九年级 · 组合几何学
在 $\odot O$ 中, 弦 $A B$ 和弦 $A C$ 构成的 $\angle B A C=48^{\circ}, M, N$ 分别是 $A B$ 和 $A C$ 的中点, 则 $\angle M O N$ 的度数为 $\qquad$ .

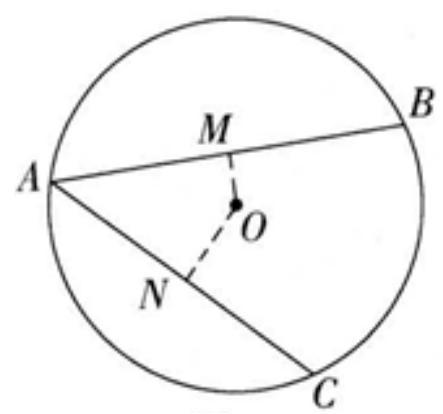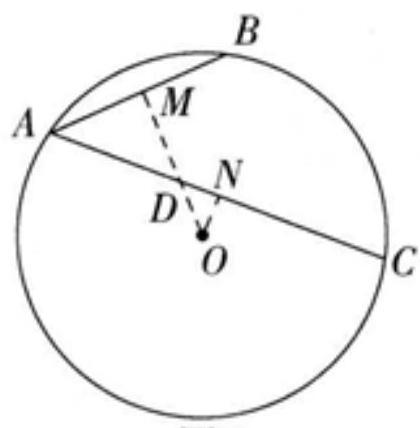
答案:  $132^{\circ}$ 或 $48^{\circ}$

解析: 【分析】
本题主要考查了垂径定理, 分类讨论, 数形结合是解答此题的关键.

连接 $O M, O N$, 利用垂径定理得 $O M \perp A B, O N \perp A C$, 再分类讨论, 当 $A B, A C$ 在圆心异侧时(如图 1 ),利用四边形内角和得结果; 当 $A B, A C$ 在圆心同侧时(如图2), 利用等角的余角相等得结果.

【解答】

解: 连结 $O M, O N$,

$\because M, N$ 分别是 $A B$ 和 $A C$ 的中点,

$\therefore O M \perp A B, O N \perp A C$.

当 $A B, A C$ 在圆心异侧时, 如图 1 , 在四边形 $A M O N$ 中,

$\because \angle B A C=48^{\circ}$,

$\therefore \angle M O N=360^{\circ}-90^{\circ}-90^{\circ}-48^{\circ}=132^{\circ}$;

图 1

当 $A B, A C$ 在圆心同侧时, 如图 2 ,

$\because \angle A D M=\angle O D N, \angle A M D=\angle O N D$,

$\therefore 90^{\circ}-\angle A D M=90^{\circ}-\angle O D N$

即 $\angle M O N=\angle B A C=48^{\circ}$.

图 2
综上, $\angle M O N$ 的度数为 $132^{\circ}$ 或 $48^{\circ}$.